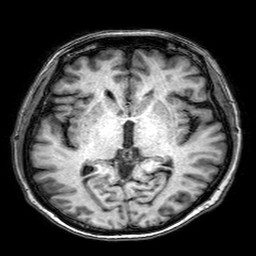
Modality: T1w
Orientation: coronal
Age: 74
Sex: female
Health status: healthy
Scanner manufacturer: philips
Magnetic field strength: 3 T